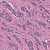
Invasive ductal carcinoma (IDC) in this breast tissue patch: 1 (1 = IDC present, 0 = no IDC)